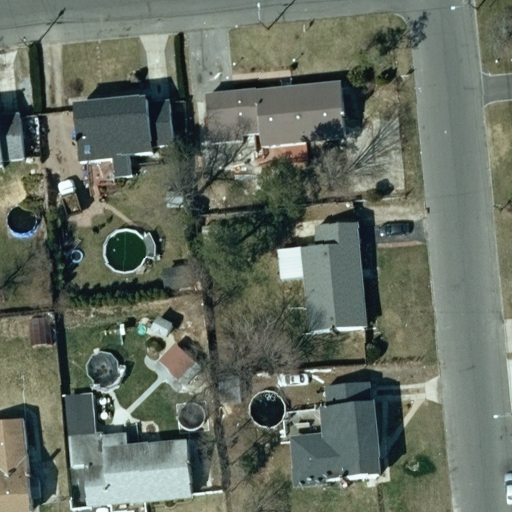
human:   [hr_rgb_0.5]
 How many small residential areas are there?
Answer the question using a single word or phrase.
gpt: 0

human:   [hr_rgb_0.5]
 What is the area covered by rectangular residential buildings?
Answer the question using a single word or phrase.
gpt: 0m2

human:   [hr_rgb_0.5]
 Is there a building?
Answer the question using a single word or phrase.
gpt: yes

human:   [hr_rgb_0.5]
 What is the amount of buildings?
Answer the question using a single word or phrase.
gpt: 10

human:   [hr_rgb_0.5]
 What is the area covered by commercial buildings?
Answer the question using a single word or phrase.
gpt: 0m2

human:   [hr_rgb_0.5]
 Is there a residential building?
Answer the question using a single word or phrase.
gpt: yes

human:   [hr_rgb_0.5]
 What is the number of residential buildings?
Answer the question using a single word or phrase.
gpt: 7

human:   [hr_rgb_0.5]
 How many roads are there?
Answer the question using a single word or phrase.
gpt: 2

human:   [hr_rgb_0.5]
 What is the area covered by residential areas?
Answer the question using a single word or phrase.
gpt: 10621m2

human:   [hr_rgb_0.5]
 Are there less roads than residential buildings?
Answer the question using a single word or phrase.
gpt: yes

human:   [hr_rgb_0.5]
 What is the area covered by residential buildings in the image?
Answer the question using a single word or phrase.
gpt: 2107m2

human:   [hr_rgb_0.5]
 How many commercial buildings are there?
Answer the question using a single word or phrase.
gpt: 0

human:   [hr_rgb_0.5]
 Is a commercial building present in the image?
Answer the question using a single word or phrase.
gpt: no

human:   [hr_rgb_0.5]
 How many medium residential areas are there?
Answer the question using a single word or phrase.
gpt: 0

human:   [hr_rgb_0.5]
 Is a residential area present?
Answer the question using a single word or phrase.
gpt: yes

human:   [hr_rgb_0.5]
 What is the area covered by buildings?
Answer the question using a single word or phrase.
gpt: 2188m2

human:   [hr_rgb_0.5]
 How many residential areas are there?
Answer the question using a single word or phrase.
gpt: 1

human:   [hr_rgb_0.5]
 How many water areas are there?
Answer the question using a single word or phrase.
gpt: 0

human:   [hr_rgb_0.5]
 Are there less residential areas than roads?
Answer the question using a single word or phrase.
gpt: yes

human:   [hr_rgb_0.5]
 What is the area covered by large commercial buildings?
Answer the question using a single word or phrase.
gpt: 0m2

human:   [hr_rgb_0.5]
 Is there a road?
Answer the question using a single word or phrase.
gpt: yes

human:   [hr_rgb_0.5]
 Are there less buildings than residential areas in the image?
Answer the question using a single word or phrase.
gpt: no

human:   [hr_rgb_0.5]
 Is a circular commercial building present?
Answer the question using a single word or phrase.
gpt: no

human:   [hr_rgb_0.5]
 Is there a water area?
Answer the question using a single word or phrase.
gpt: no

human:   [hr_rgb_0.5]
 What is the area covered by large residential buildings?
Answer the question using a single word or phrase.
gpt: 0m2

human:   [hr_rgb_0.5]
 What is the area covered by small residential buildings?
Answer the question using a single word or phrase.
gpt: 0m2

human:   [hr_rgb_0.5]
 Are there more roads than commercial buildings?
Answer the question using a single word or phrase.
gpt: yes

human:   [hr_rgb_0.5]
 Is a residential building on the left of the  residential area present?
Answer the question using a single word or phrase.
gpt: yes

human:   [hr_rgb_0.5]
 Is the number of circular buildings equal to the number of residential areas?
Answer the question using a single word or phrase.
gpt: no

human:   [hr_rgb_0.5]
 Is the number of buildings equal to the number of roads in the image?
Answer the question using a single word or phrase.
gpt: no

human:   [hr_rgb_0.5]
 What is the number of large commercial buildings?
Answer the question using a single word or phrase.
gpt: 0

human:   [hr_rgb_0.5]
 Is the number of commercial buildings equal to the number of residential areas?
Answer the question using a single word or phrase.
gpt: no

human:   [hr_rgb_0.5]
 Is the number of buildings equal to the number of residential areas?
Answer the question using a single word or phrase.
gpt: no

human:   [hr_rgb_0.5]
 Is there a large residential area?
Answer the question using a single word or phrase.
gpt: yes

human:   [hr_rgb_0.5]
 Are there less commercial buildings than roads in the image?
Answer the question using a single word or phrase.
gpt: yes

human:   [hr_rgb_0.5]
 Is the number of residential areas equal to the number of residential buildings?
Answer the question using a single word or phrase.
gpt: no

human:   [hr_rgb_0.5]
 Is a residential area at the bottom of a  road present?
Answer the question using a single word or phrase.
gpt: no

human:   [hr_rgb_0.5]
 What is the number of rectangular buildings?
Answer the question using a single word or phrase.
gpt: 3

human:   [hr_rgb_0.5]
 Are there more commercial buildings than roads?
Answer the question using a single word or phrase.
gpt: no

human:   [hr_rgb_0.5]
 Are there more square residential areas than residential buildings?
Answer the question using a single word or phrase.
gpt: no

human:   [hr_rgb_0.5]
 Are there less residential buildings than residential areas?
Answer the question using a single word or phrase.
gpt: no

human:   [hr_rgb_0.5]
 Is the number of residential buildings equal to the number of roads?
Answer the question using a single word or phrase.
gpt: no

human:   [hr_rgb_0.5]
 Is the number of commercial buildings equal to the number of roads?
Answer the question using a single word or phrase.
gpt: no

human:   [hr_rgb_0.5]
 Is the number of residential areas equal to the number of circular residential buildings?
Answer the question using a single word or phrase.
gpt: no

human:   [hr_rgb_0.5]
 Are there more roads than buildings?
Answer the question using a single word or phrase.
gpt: no

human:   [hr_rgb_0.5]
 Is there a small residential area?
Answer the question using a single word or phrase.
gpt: no

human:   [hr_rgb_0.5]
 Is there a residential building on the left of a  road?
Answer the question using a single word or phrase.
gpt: yes

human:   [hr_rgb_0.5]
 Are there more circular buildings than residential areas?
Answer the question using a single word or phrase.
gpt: no

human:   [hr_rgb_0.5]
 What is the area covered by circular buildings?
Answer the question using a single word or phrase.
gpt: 0m2

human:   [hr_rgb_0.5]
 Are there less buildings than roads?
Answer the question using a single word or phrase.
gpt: no

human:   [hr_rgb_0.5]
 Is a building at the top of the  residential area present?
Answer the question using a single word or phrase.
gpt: no

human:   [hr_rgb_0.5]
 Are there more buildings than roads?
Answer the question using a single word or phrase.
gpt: yes

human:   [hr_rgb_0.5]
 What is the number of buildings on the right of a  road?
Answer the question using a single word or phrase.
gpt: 5

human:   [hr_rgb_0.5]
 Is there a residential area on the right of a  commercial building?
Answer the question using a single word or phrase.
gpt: no

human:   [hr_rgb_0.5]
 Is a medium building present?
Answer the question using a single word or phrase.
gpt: yes

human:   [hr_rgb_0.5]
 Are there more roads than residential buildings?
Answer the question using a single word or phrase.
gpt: no

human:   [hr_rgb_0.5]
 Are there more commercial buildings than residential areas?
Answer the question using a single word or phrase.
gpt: no

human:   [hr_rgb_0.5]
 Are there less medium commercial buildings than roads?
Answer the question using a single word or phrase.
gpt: yes

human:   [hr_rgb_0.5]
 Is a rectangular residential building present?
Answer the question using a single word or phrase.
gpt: no

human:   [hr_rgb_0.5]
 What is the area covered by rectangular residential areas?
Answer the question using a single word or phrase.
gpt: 10621m2

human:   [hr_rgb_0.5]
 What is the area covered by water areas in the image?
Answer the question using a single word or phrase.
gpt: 0m2

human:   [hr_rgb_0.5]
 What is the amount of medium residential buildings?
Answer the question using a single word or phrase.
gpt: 7

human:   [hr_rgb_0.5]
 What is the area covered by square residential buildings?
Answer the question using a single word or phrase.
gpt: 0m2

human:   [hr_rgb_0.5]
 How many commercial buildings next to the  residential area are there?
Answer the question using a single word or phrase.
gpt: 0